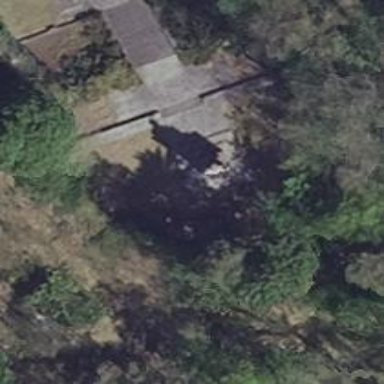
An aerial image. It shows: Historic memorial featuring statue.